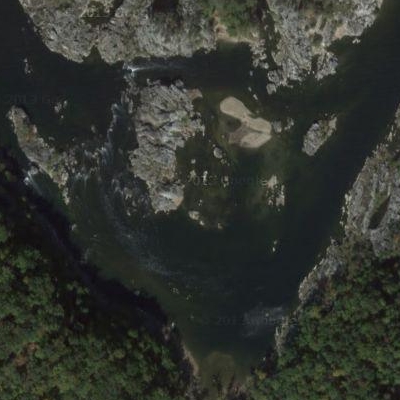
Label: RiverLake